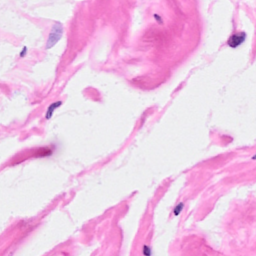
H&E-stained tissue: Breast